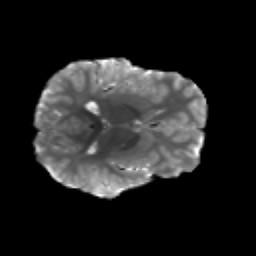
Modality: T2w
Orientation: axial
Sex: female
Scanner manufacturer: siemens
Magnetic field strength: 3 T
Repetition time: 5 s
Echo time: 0.071 s